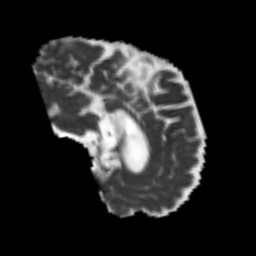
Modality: MD
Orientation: sagittal
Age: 52
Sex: male
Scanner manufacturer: siemens
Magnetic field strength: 3 T
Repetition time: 4.987 s
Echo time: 0.0792 s